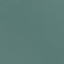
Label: SeaLake